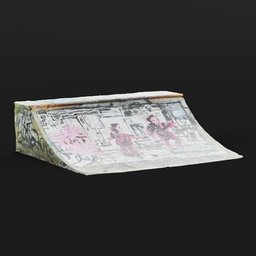
Label: architecture